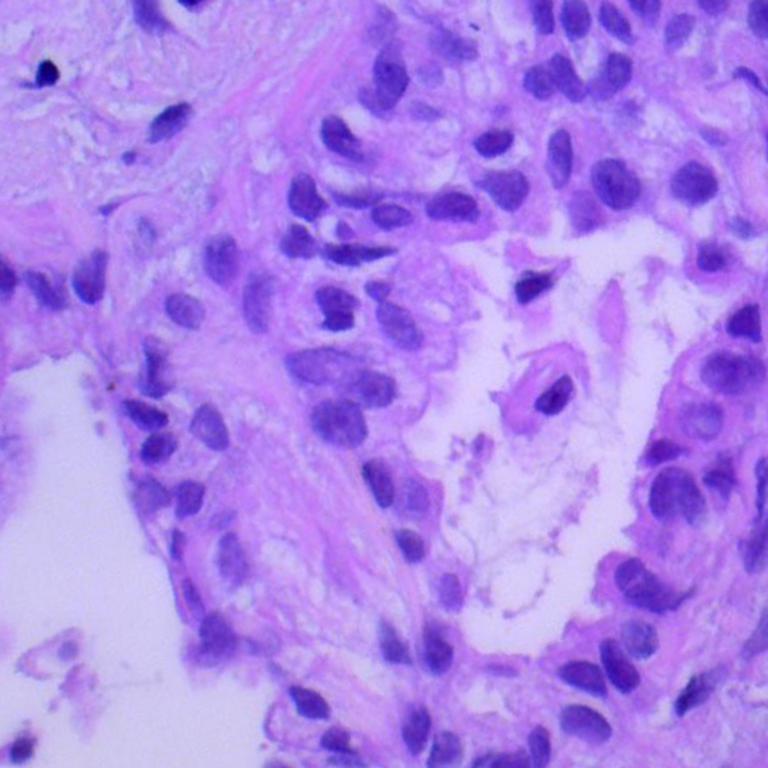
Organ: lung
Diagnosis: adenocarcinomas